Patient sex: M
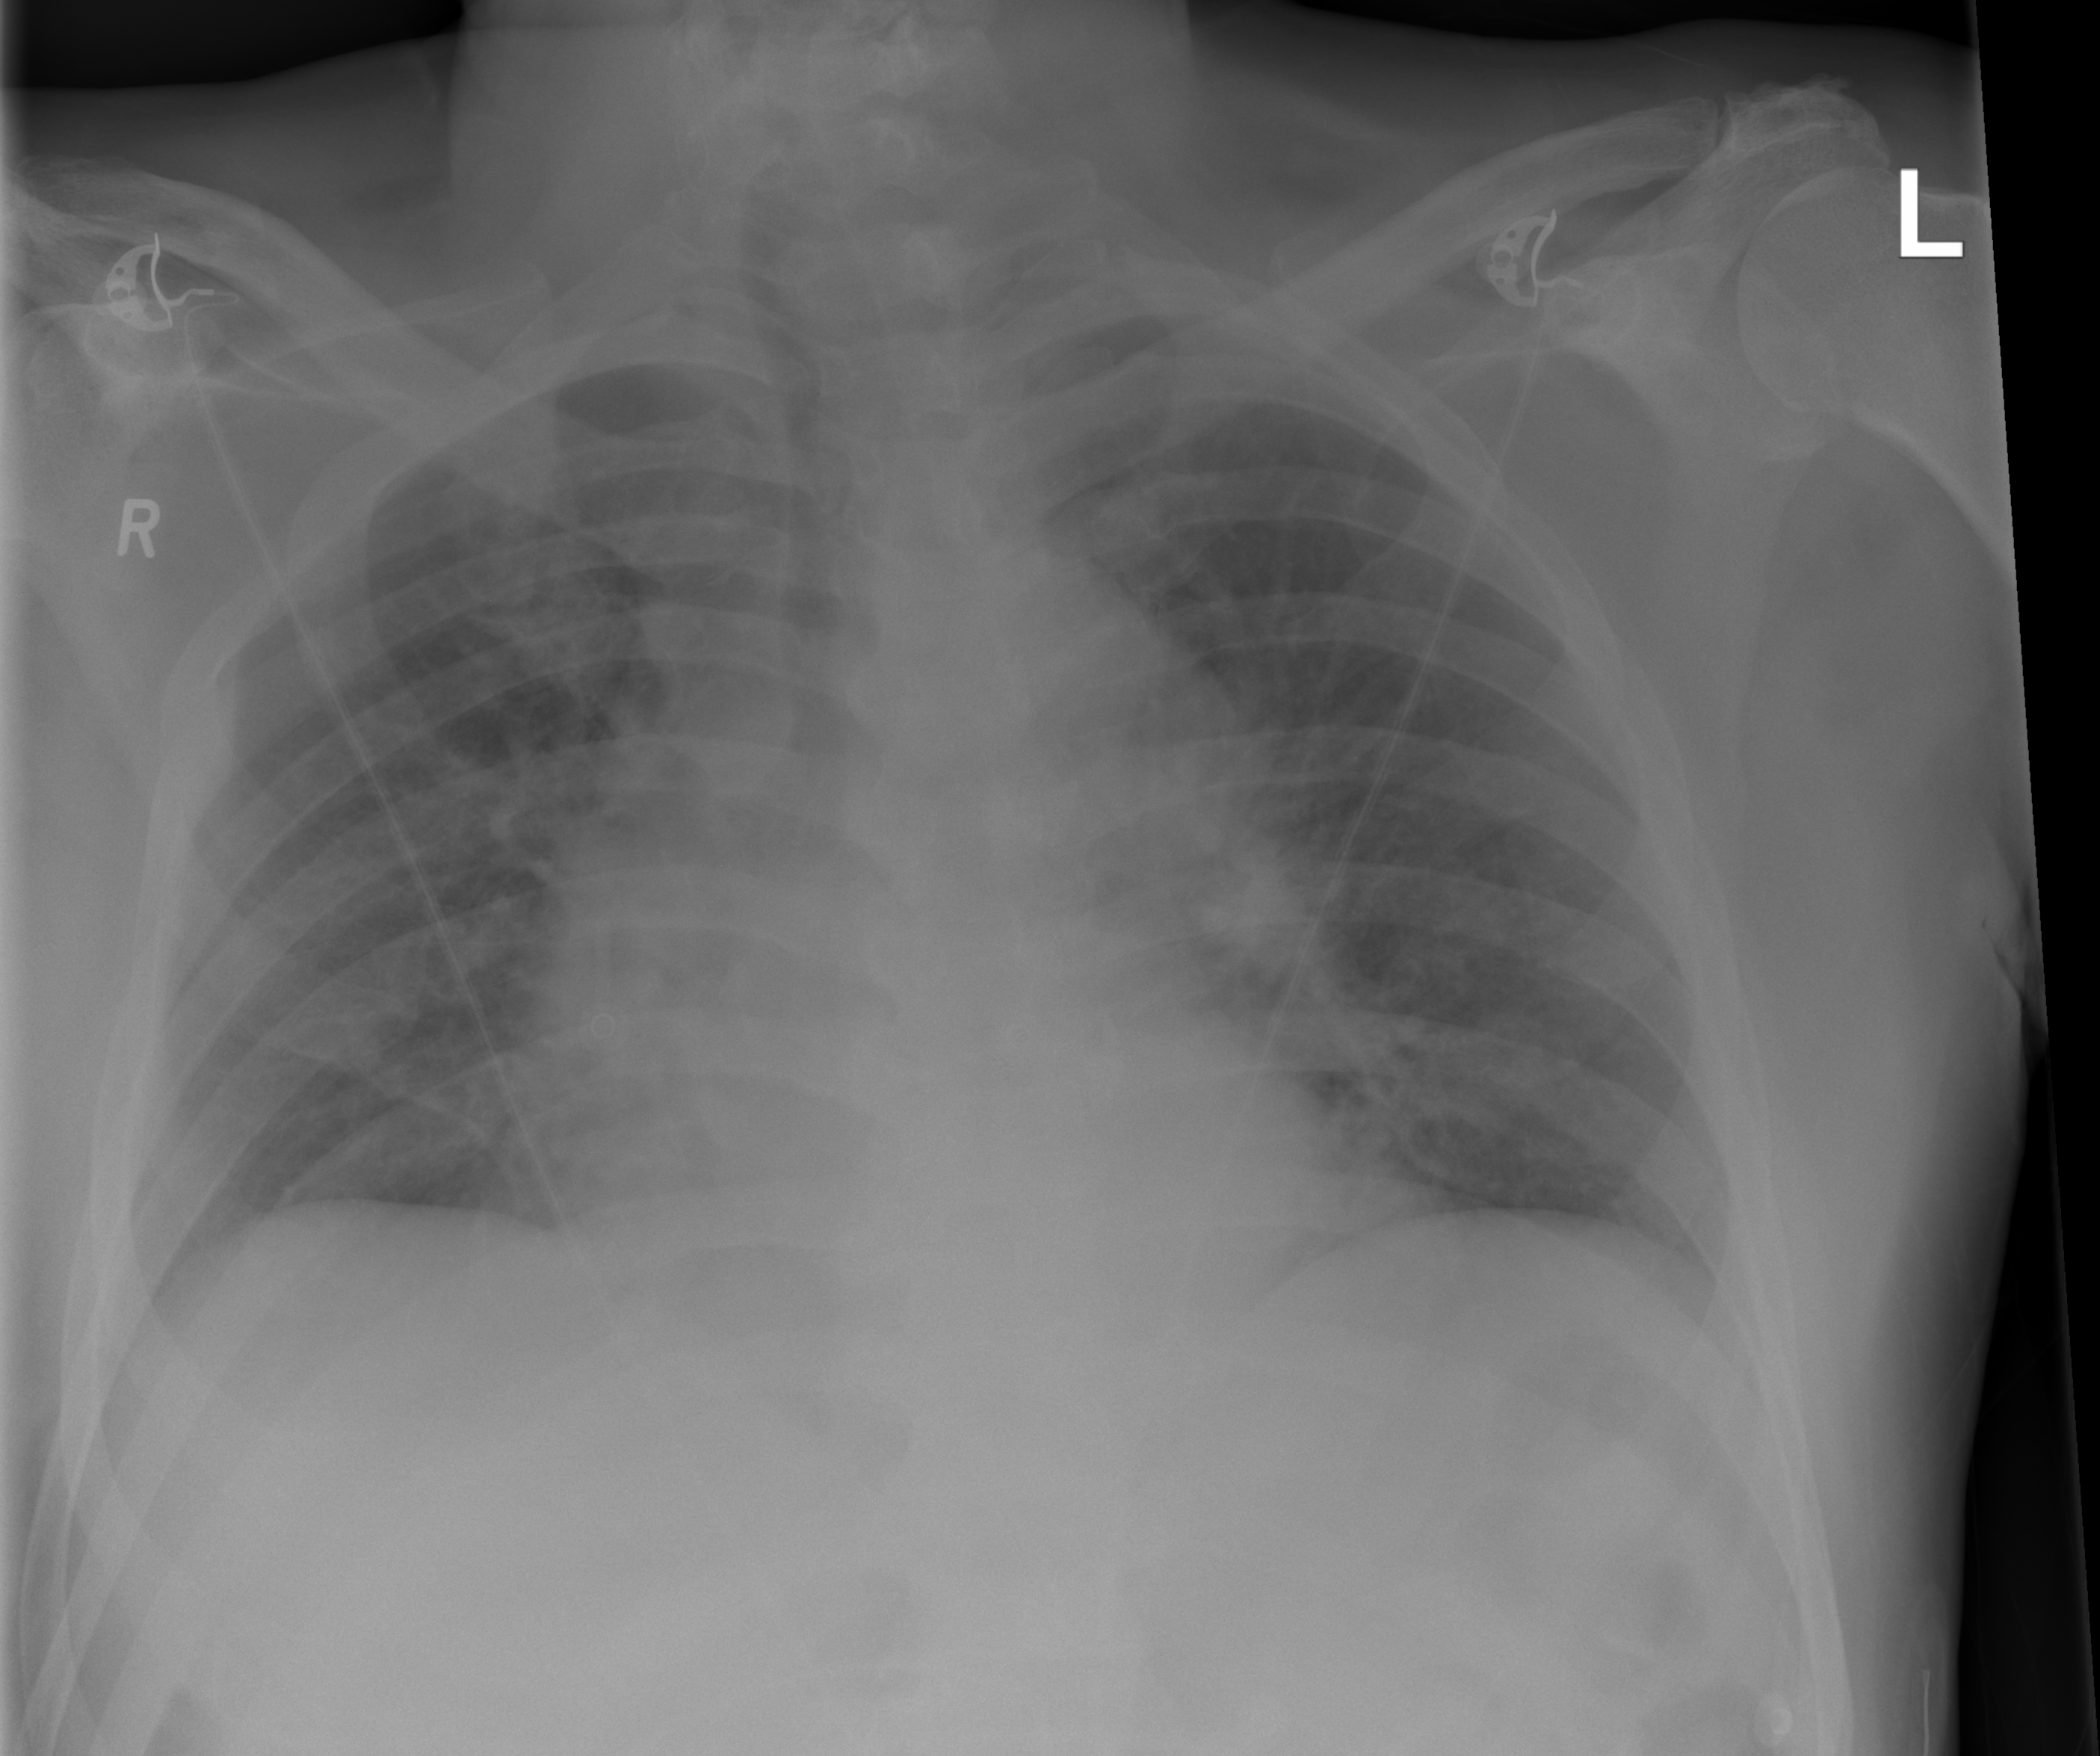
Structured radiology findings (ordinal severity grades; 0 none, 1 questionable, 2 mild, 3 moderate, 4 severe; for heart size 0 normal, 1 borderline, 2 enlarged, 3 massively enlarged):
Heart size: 2
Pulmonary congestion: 3
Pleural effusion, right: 2
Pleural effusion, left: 2
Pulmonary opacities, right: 1
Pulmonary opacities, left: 1
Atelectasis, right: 0
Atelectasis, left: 0